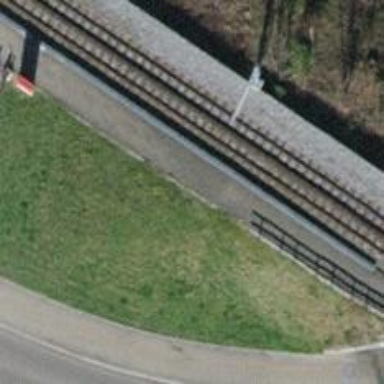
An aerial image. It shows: Railway milestone.